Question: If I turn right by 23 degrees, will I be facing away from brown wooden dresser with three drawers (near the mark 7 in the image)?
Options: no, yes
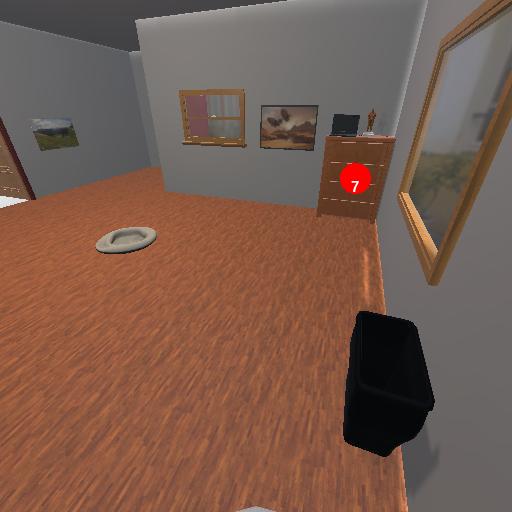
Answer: no